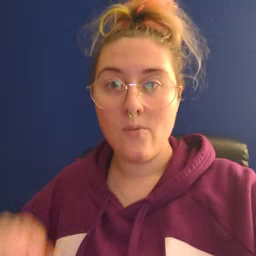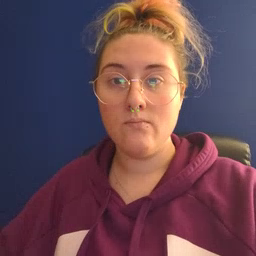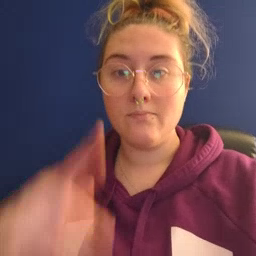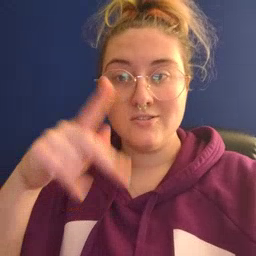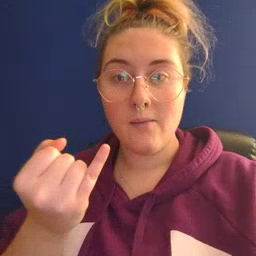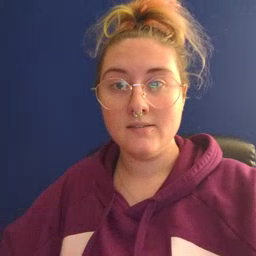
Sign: pajamas